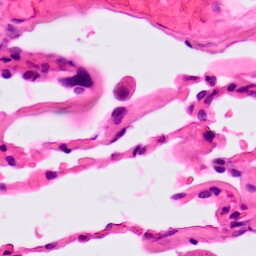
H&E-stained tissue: Lung